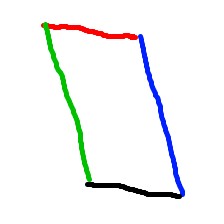
Shape: parallelogram